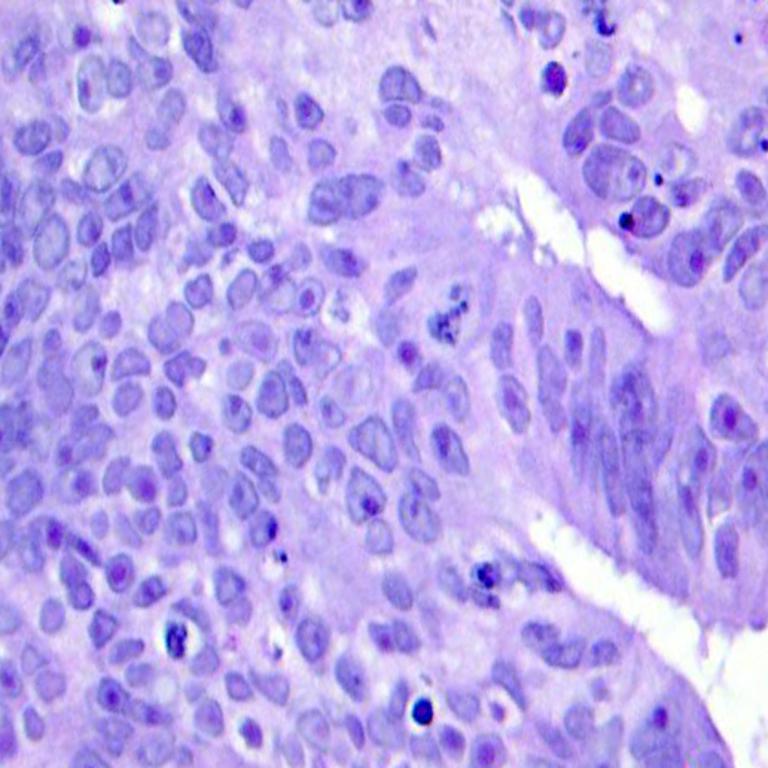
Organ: colon
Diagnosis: adenocarcinomas